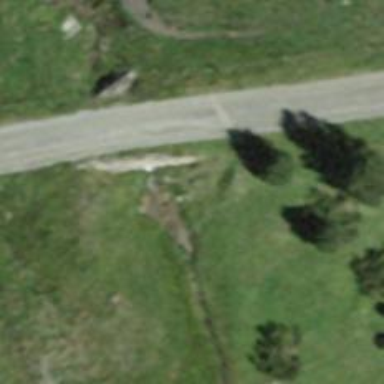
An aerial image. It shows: Culvert tunnel.